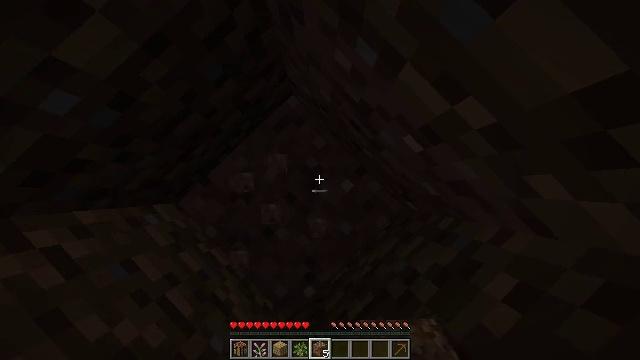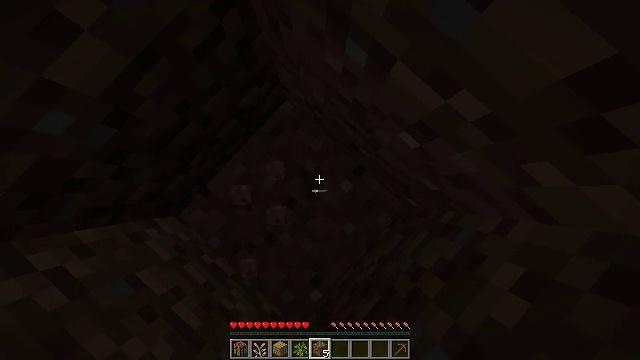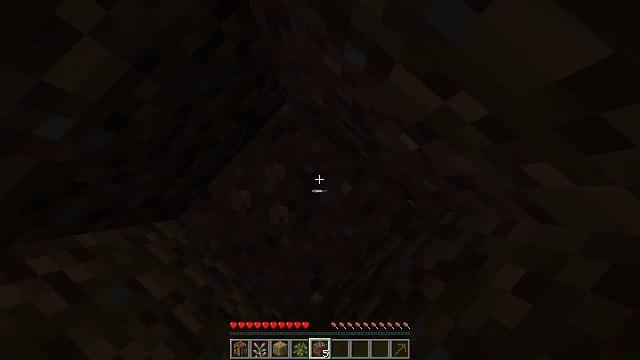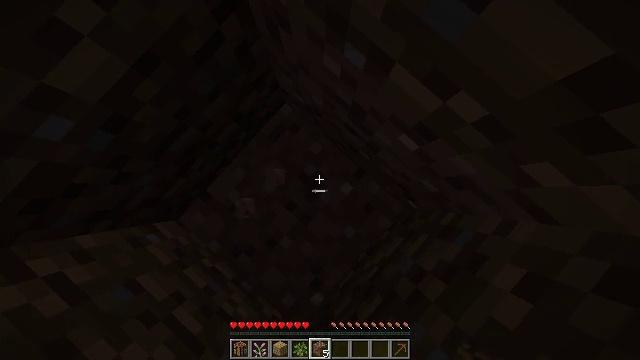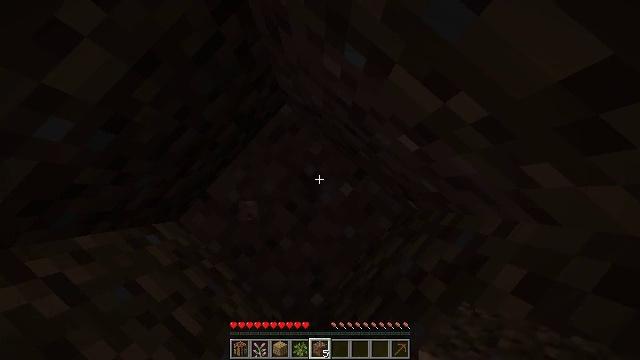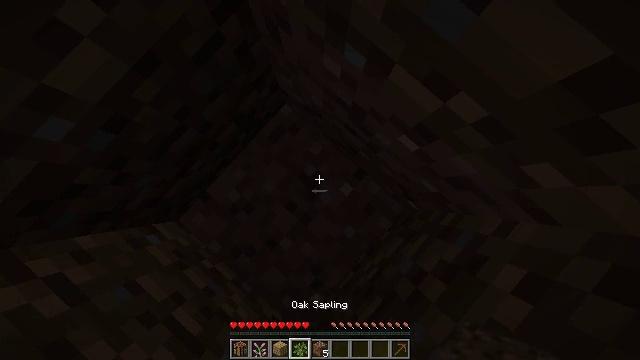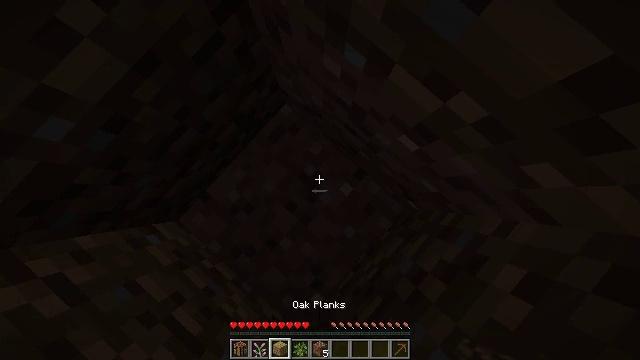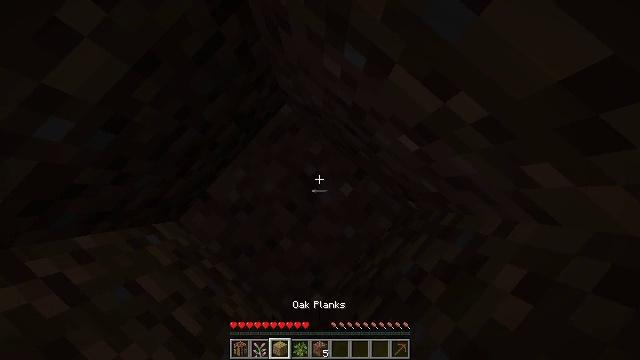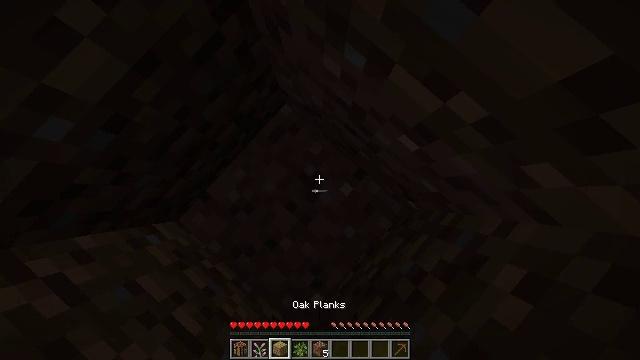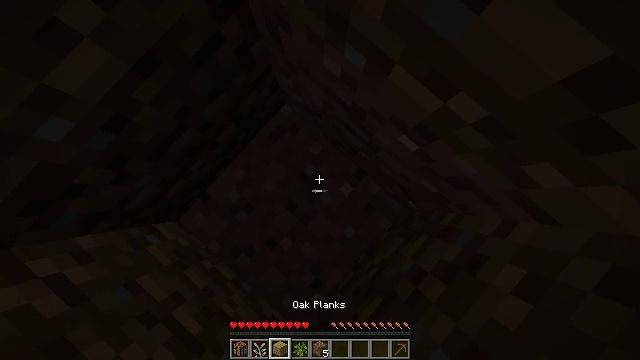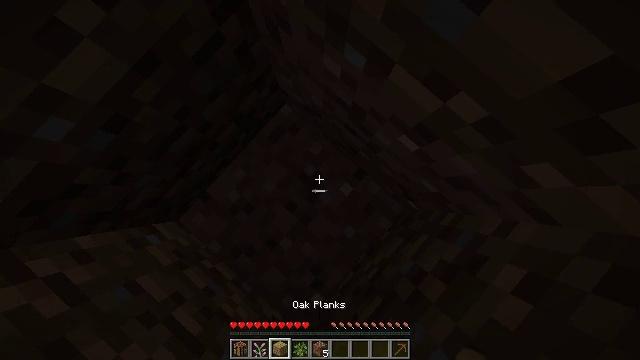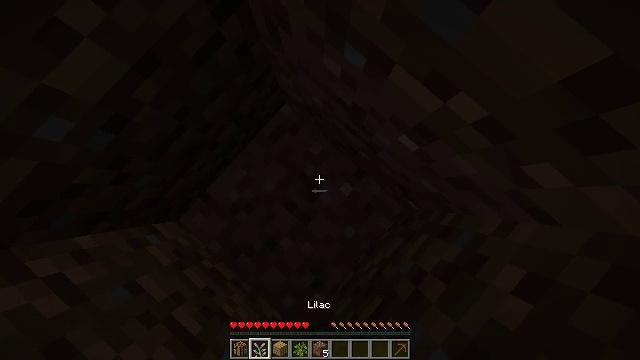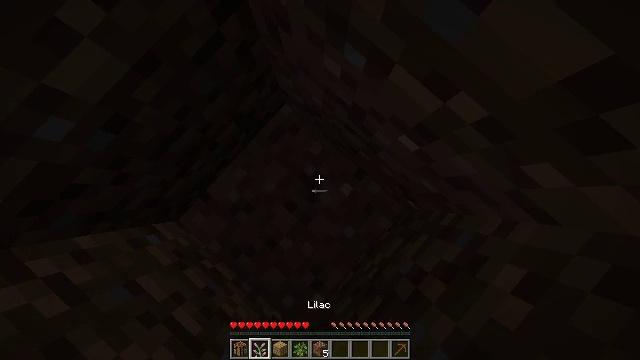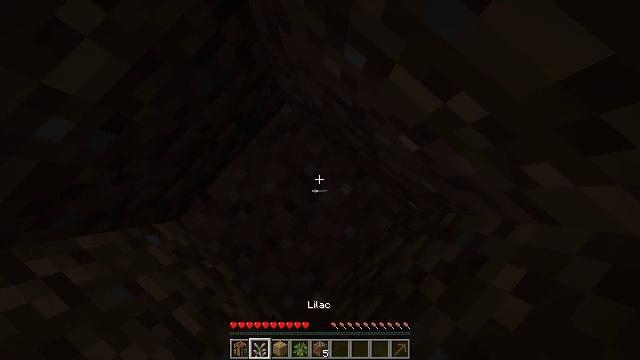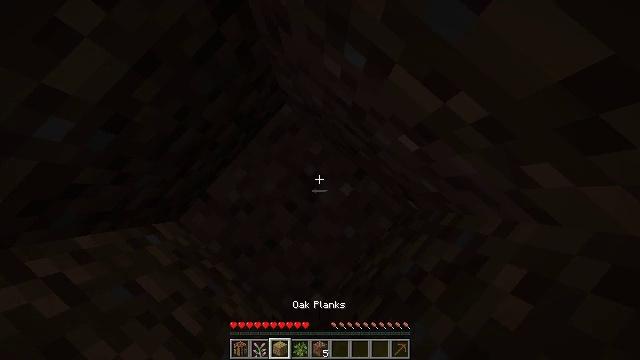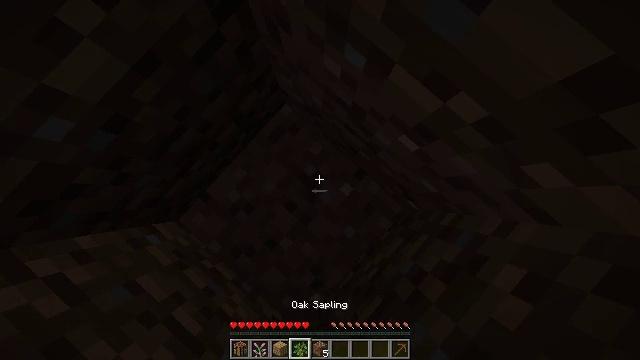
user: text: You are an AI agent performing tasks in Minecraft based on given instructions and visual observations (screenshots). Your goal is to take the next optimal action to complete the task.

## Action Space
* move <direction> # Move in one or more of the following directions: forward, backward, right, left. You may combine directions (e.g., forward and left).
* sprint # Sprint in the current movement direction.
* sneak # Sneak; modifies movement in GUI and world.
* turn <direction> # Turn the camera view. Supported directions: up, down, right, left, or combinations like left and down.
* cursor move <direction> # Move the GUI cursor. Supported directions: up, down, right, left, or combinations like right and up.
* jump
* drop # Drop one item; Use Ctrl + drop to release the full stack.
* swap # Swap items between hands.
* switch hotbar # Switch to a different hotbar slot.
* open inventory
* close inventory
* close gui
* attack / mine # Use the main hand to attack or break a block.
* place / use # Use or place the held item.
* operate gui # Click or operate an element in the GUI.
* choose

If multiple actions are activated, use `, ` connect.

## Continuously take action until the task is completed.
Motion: motion action
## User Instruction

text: Use a pickaxe to gather granite.
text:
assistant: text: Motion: turn right
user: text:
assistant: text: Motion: no_op
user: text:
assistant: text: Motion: no_op
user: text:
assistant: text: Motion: no_op
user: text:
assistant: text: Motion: no_op
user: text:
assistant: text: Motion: no_op
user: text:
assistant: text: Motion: no_op
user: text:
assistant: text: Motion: no_op
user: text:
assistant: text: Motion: no_op
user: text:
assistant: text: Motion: no_op
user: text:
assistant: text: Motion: no_op
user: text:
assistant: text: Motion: no_op
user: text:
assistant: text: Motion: no_op
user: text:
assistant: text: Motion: no_op
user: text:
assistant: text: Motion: no_op
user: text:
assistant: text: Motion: no_op
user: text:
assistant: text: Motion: no_op
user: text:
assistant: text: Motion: no_op
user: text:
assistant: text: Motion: no_op
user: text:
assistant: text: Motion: no_op
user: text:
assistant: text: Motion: no_op
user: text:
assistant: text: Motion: no_op
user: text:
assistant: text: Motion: no_op
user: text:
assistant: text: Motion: no_op
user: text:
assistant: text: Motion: no_op
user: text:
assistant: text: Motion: no_op
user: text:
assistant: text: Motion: no_op
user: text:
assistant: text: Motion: no_op
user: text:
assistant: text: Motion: no_op
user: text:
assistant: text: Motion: no_op